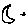
Label: moon